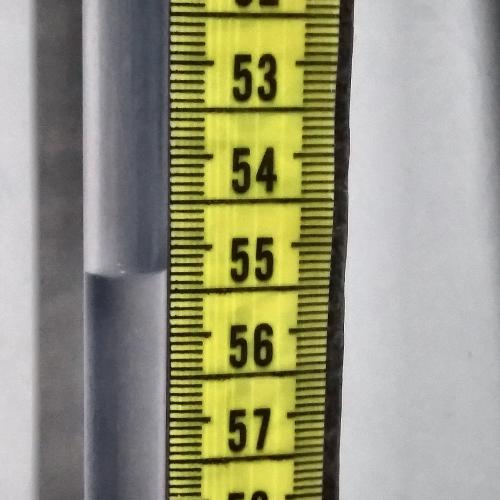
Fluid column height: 55.3 cm